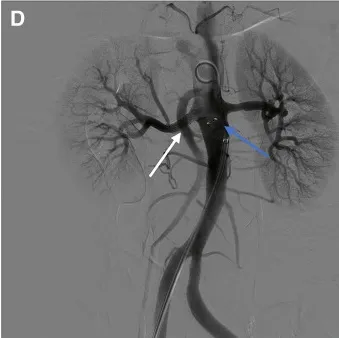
(white arrow) (D) Final intraoperative angiography showed the AVP (blue arrow) and the stent (white arrow).
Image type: radiology (ct)